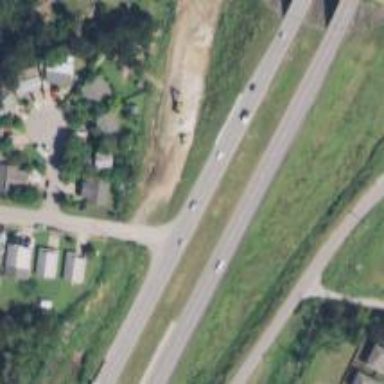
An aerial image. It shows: Secondary road with frontage road alongside.